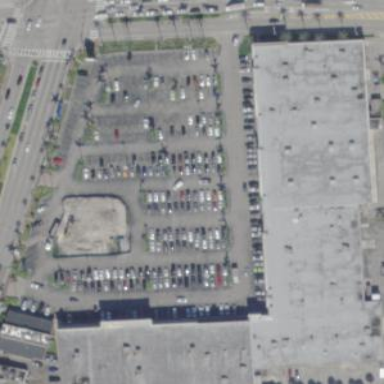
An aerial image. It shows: Retail area.